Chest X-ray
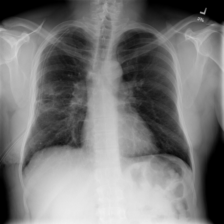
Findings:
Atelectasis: negative
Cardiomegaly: negative
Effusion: negative
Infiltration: negative
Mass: negative
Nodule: negative
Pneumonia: negative
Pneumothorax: negative
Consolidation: negative
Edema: negative
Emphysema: positive
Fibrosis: negative
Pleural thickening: negative
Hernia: negative